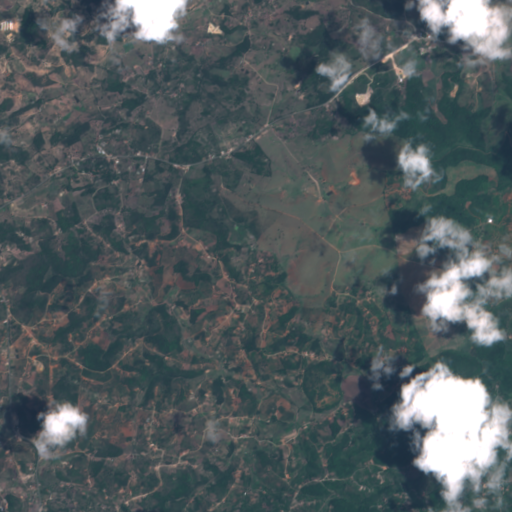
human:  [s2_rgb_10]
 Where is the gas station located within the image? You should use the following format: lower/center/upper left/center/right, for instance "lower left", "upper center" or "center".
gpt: The gas station is located in the upper right of the image.
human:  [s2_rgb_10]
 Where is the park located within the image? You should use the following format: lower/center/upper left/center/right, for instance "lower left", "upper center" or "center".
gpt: The park is located in the upper right of the image.
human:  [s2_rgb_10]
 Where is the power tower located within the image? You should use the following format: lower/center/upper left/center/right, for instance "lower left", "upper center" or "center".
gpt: The power tower is located in the lower right of the image.
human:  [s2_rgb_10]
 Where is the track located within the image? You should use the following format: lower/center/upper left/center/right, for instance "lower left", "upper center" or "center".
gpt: There is no track in the image.